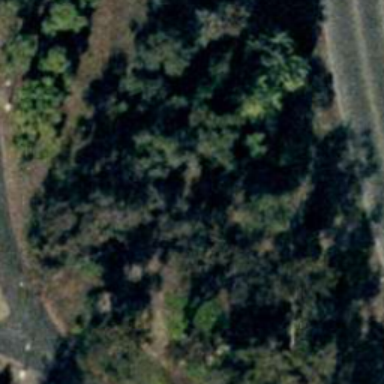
This is a forest with lots of green plants in the shadow .